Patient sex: F
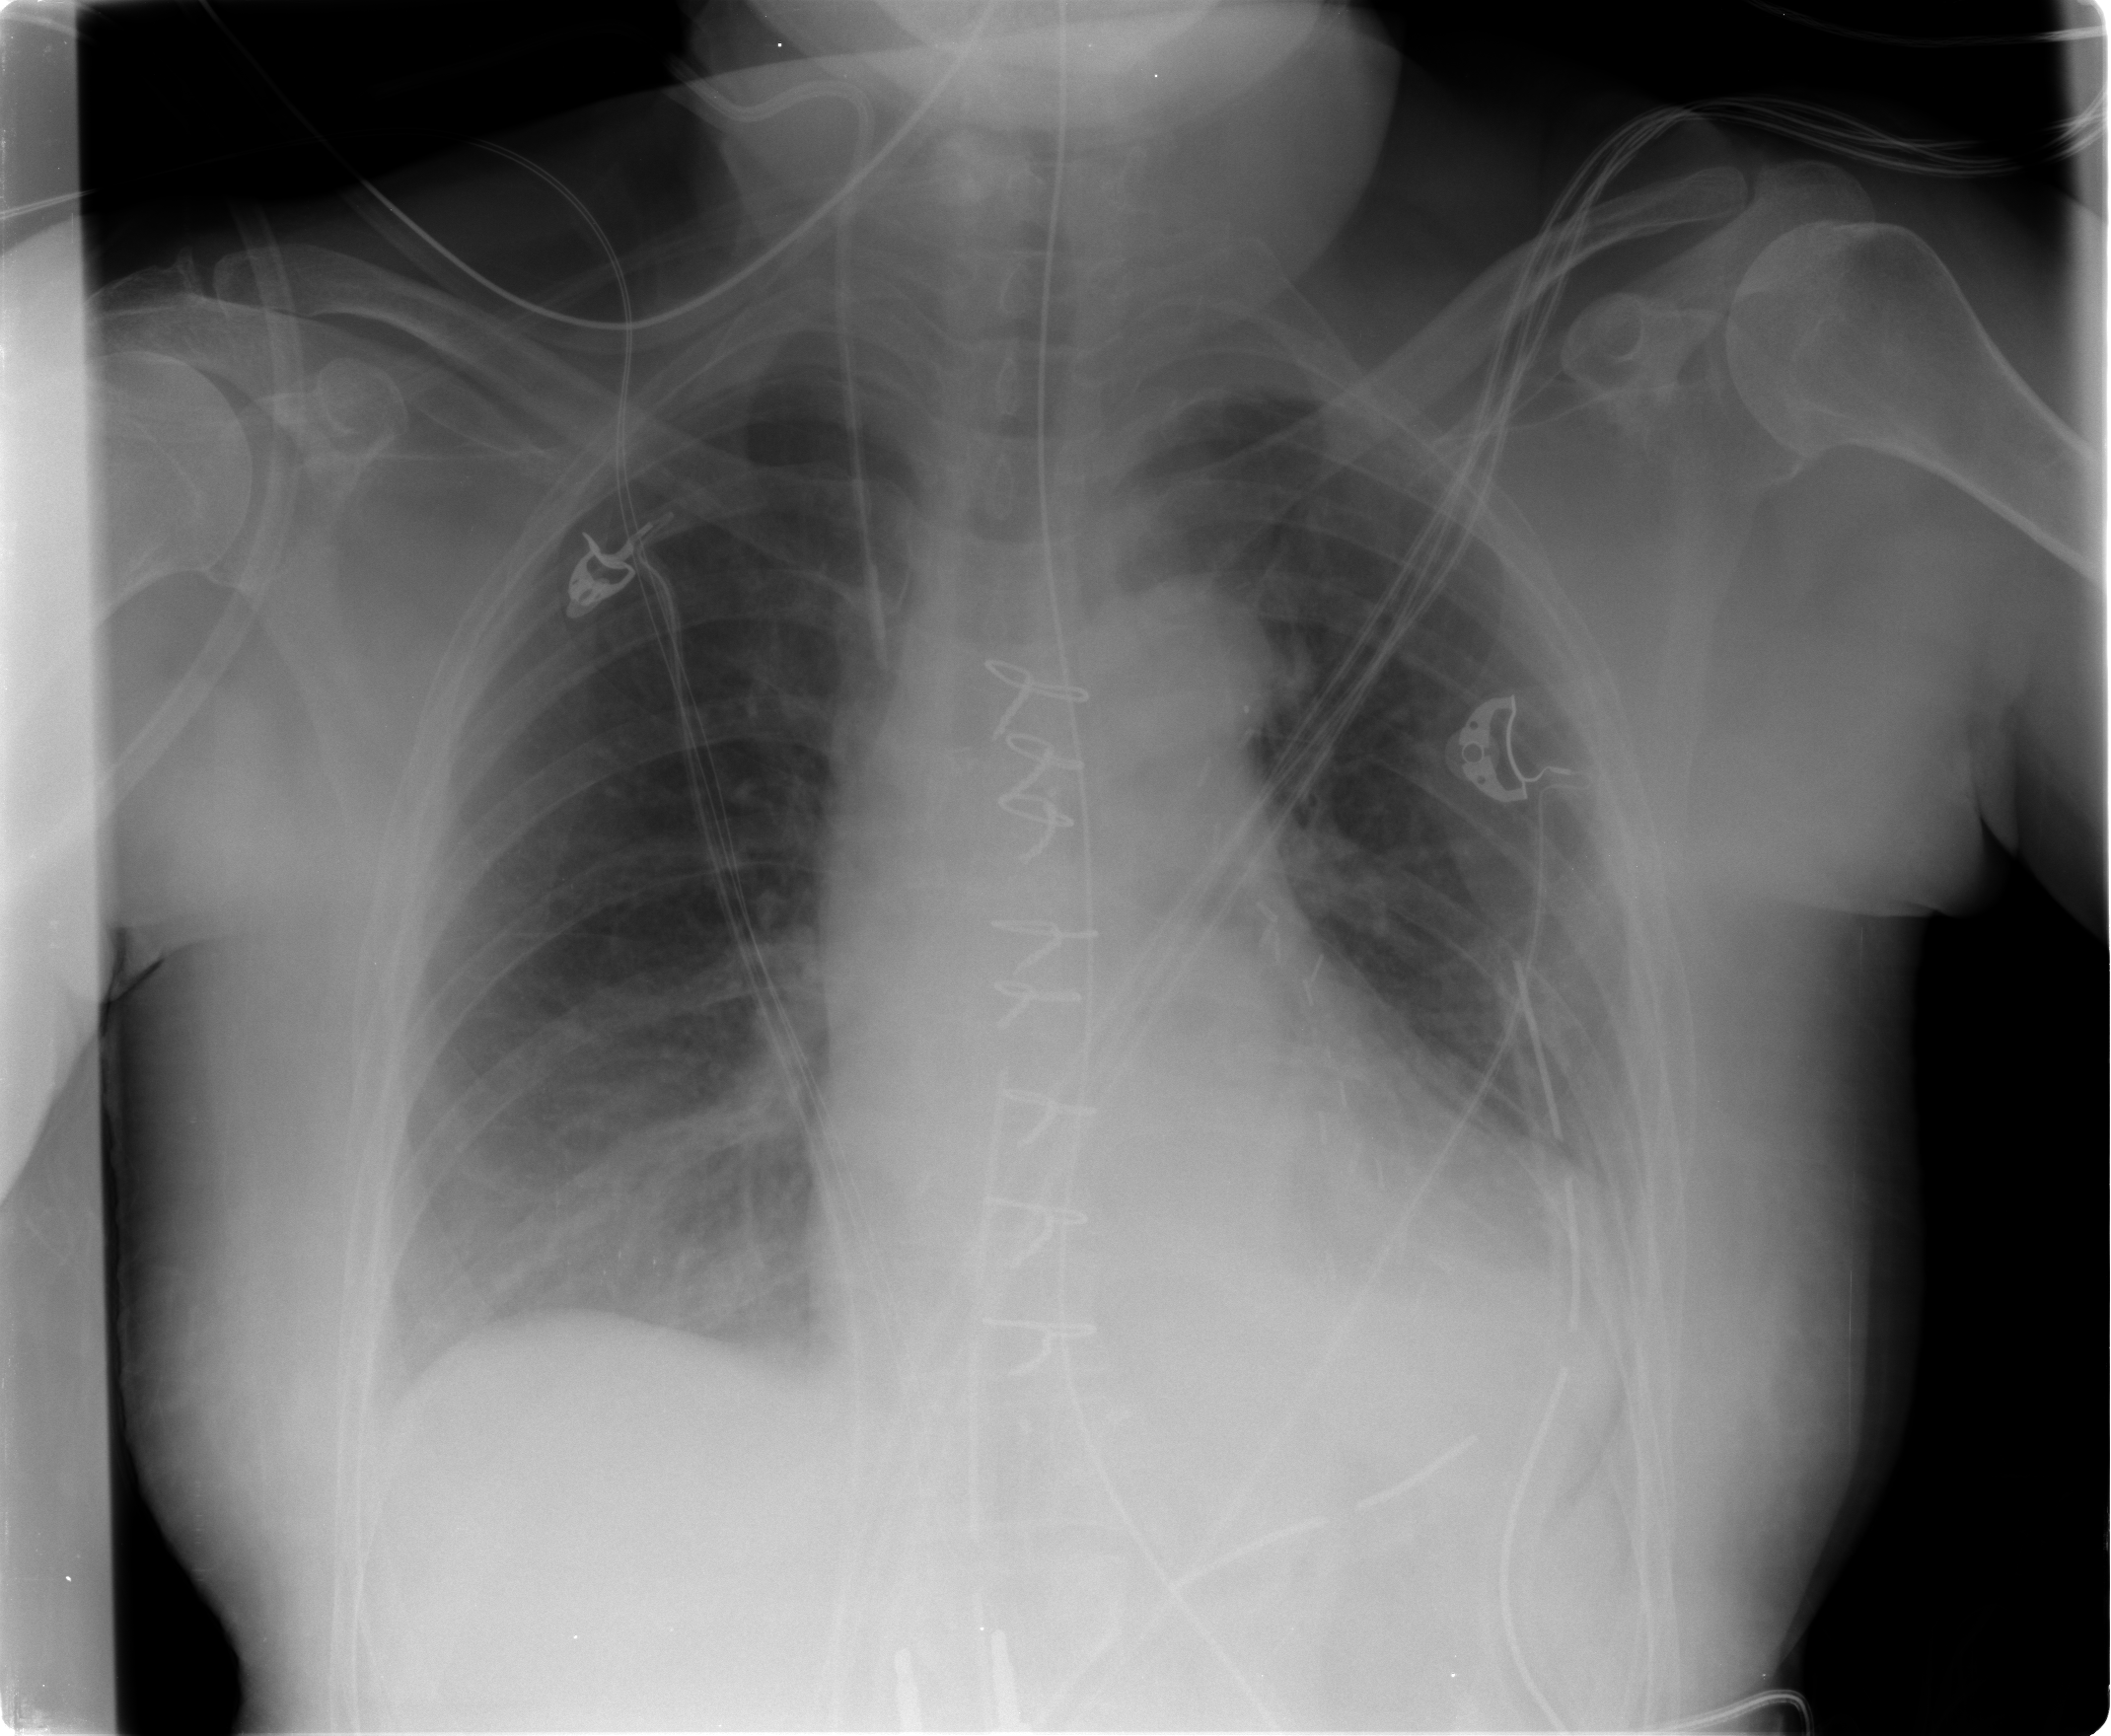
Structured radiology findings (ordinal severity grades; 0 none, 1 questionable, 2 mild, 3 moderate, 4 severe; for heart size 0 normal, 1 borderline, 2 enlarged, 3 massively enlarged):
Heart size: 2
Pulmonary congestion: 1
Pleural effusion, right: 0
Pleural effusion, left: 2
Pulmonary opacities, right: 0
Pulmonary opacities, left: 0
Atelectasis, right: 1
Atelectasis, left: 2